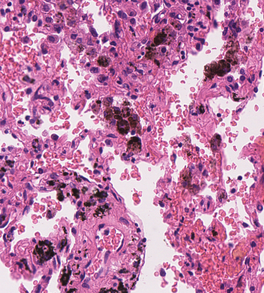
Tumor epithelial tissue: no
Tumor-associated stroma tissue: no
Normal tissue: yes